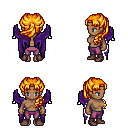
a pixel art fantasy rpg character, female body template, human, dark skin, purple wings, magenta pants, light blonde princess hairstyle, maroon shoes, four views (front, back, left, right), 2x2 character sprite sheet, small pixel art, hard edges, no anti-aliasing